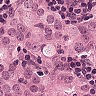
Metastatic tissue present: yes